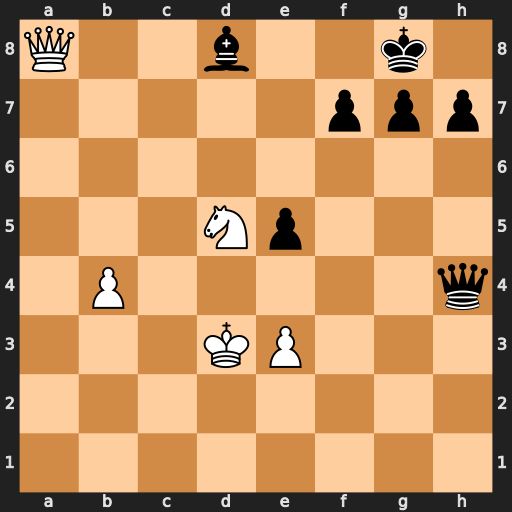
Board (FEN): Q2b2k1/5ppp/8/3Np3/1P5q/3KP3/8/8
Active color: w
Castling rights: -
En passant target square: -
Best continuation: b5 f5 b6